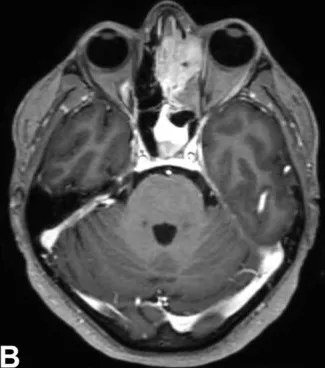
Hemosinus was observed in the left sphenoid sinus.
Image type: radiology (mri)